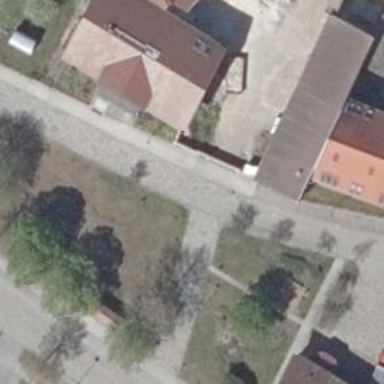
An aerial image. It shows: Alley classified as service road.